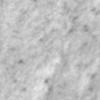
Label: no_change